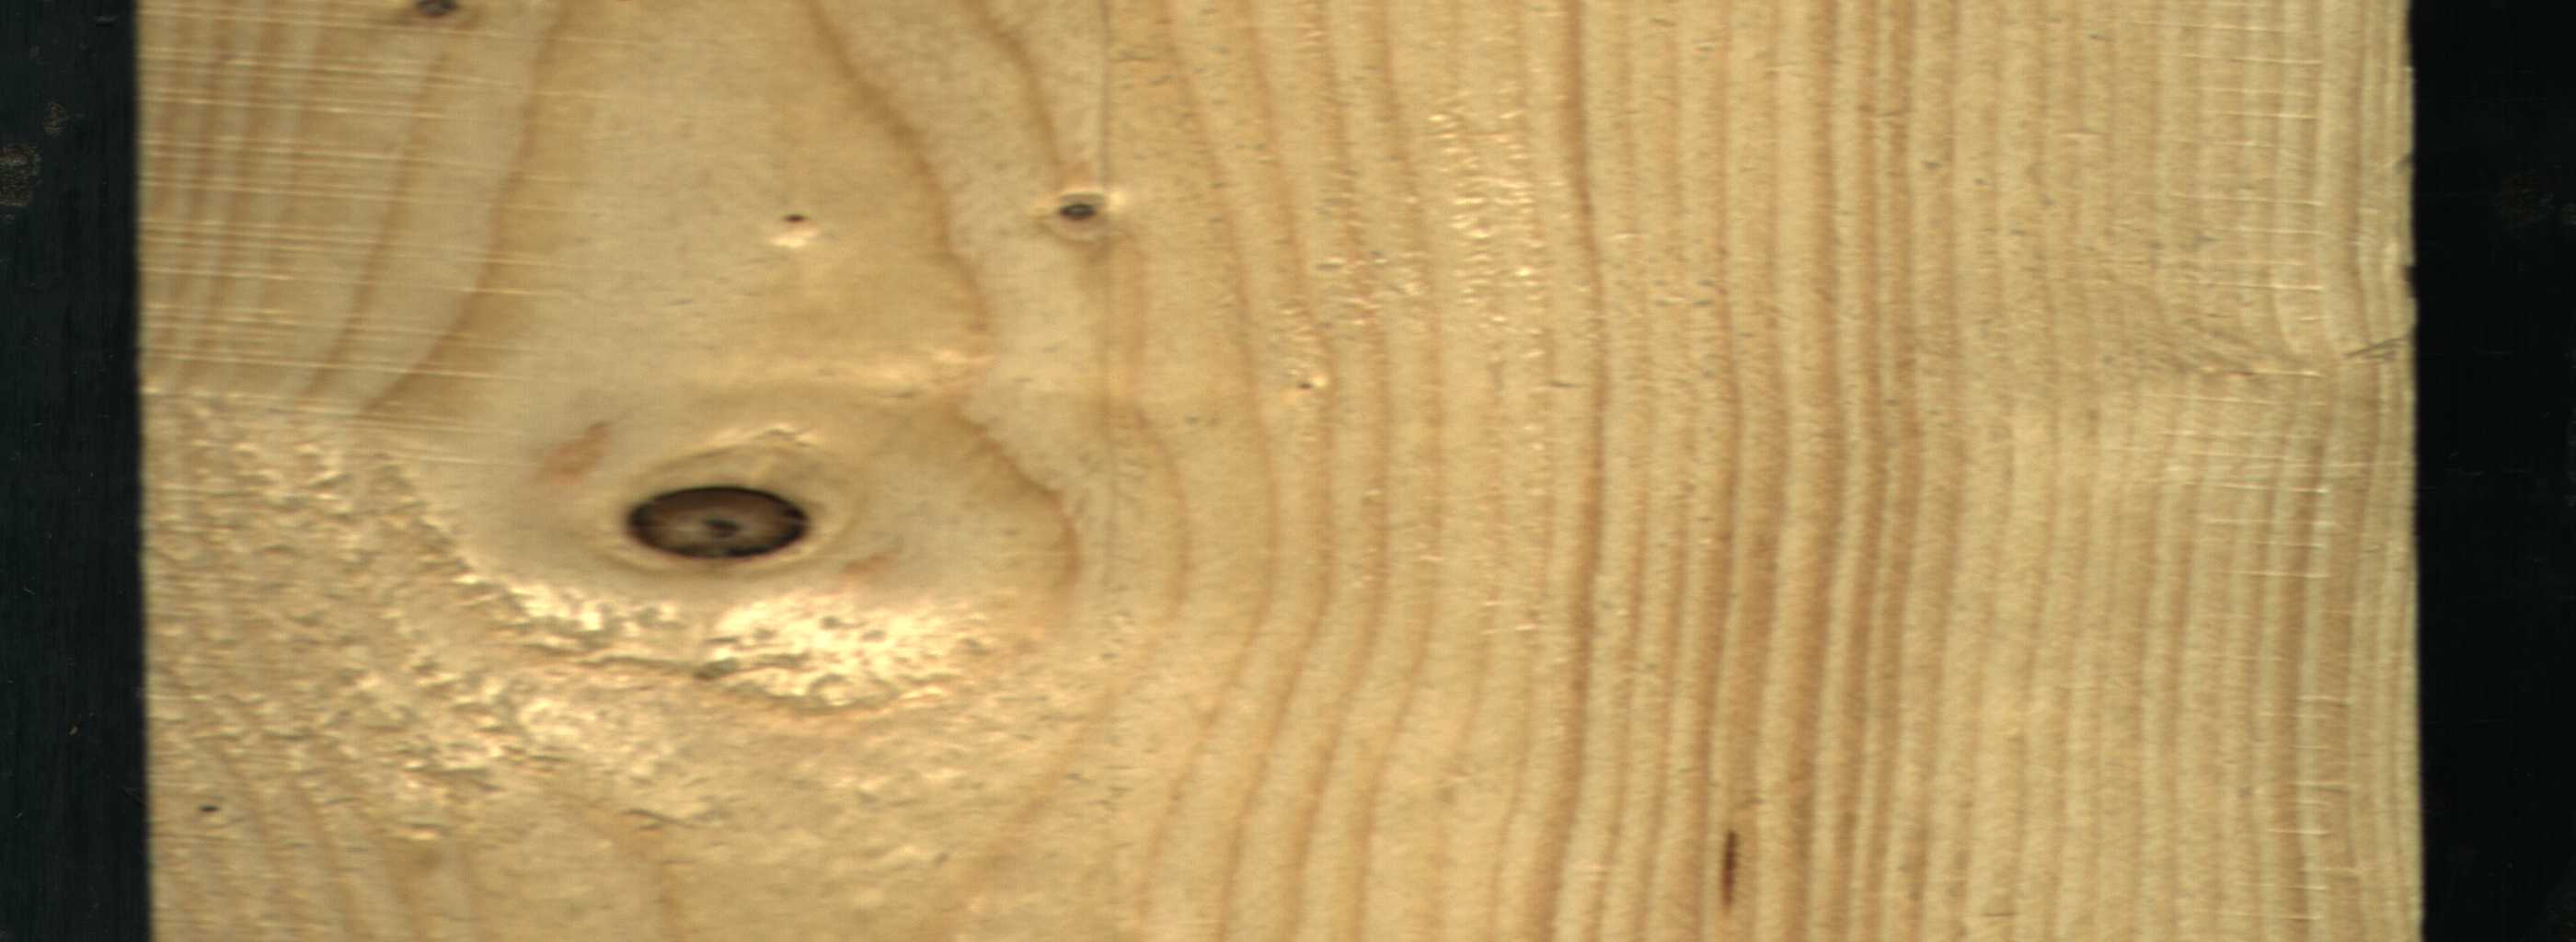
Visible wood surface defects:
resin
Dead_Knot
Dead_Knot
Live_Knot